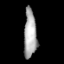
Tissue: lung
Cell type: Endothelial cells
Senescence score: 0.5566
Nuclear area (px): 607
Mean DAPI intensity: 168.608